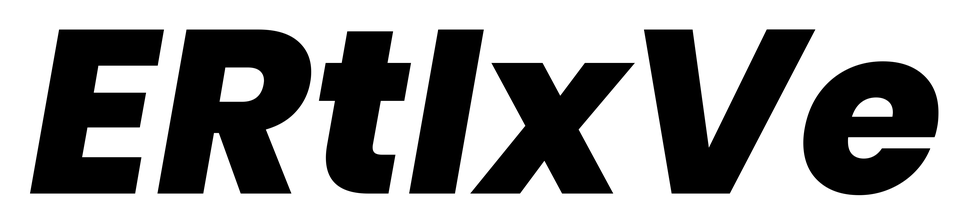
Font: Poppins-ExtraBoldItalic